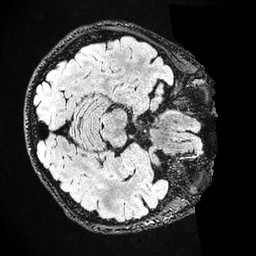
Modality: FLAIR
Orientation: axial
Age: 22
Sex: male
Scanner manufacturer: ge
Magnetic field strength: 3 T
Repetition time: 4.802 s
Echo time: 0.1165 s